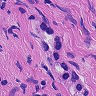
Metastatic tissue present: yes